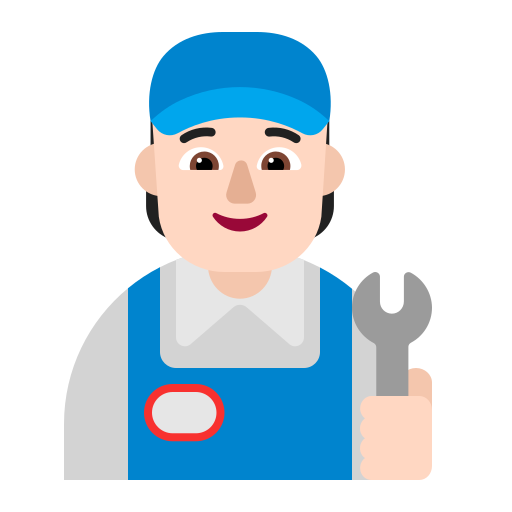
mechanic flat light